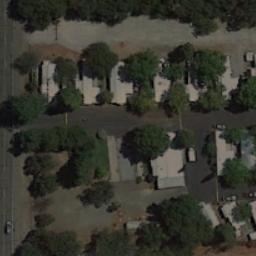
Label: mobile_home_park